Из шланга вытекает вода с постоянной неизвестной скоростью $v$. Ребенок играет со шлангом, случайно вращая его в плоскости $xy$. Конец шланга всегда расположен в начале координат $(x=y=0~\text{м})$. Угол между осью шланга и горизонтом никогда не становится меньше $45^\circ$. В каждый момент времени струя уже вытекшей воды имеет некоторую неправильную форму. В некоторый момент струя приняла форму, которая показана на рисунке.
По данным рисунка определите скорость $v$, с которой вода вытекает из шланга. Ускорение свободного падения $g=9.8~\text{м/с}^2$.
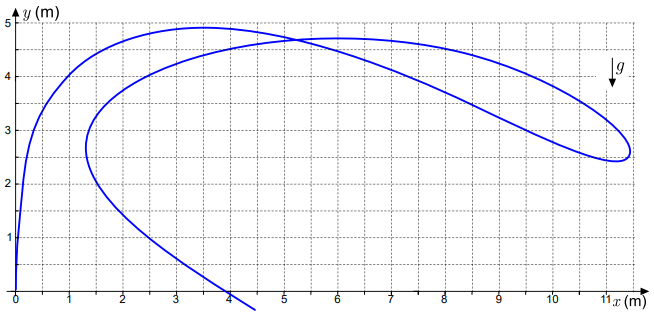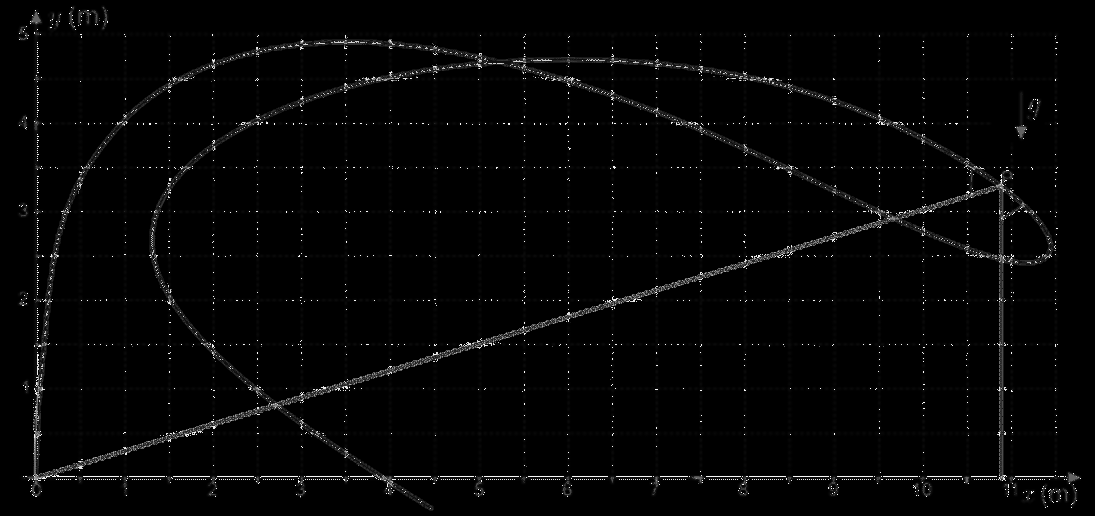
Решение: Вначале отметим, что огибающая траекторий шариков, брошенных из начала координат с одинаковой скоростью $v$ под разными углами является параболой. Фокусом параболы является точка бросания. Это можно показать следующим образом. Траектория шарика выражается параметрически как $x=vt\cos\alpha,y=vt\sin\alpha -\cfrac{1}{2}gt^2$. Исключая $t$, получаем $$y=x\operatorname{tg}\alpha -\cfrac{g}{2v^2}x^2(1+\operatorname{tg}^2\alpha).$$ Мы можем считать это уравнение уравнением для нахождения угла $\alpha$, чтобы была достигнута точка $(x,y)$: $$gx^2\operatorname{tg}^2\alpha -2v^2x\operatorname{tg}\alpha +2v^2y+gx^2=0.$$ Точки на огибающей разделяют точки, для которых решение данного уравнения существует и точки, для которых решение не существует. Поэтому для точек на огибающей дискриминант уравнения равен нулю: $$v^4x^2=gx^2\left(2v^2y+gx^2\right)\implies y=\cfrac{v^2}{2g}-\cfrac{gx^2}{2v^2}.$$ Мы получили параболу. Положение ее фокуса может быть получено из данной формулы. С другой стороны, положение фокуса может быть получено из того, что световые лучи, параллельные оси параболы, сходятся после отражения от параболы в ее фокусе. Разумеется, точка касания огибающей и траектории при угле вылета $\alpha=45^\circ$ должна находиться при $y=0$. При этом угле вылета достигается максимальная дальность. Следовательно, огибающая и ось x встречаются при $y=0$, так что вертикальный луч, падающий на образующую при $y=0$, отражается от образующей горизонтально. Фокус должен находиться на отраженном луче, то есть при $y=0$. Параболическая траектория каждой частицы воды должна касаться огибающей.Так как углы вылета воды из шланга не могут быть меньше $45^\circ$, точка касания должна находиться при $y\ge 0$. Это следует из того, что частица воды, выпущенная под $45^\circ$, попадет на образующую при $y=0$, а увеличение угла вылета увеличит высоту точки касания. Есть много способов доказать последнее более точно. Например, можно использовать тот факт (доказанный ниже), что скорость вылета воды из шланга и касательная к огибающей в точке $A$, где траектория и огибающая совпадают, взаимно перпендикулярны: $\alpha+\beta=90^\circ$ ($\beta$ — угол между касательной и горизонтом). Отсюда увеличение $\alpha$ ведет к уменьшению $\beta$ и, следовательно, к подъему $A$. Для доказательства того, что $\alpha+\beta= 90^\circ$ предположим, что вертикально направленный луч отражается от траектории в точке $A$. Он пройдет через фокус траектории. Если мы его продолжим дальше фокуса и отразим его второй раз от той же траектории, он будет направлен вертикально вниз. Траектория и образующая являются касательными друг к другу в точке $A$. Поэтому первое отражение было также отражением от образующей и поэтому отраженный луч должен пройти через фокус образующей, то есть через точку вытекания воды $O$. Точка $O$ находится на траектории, так что точка второго отражения должна быть $O$. В результате двух отражений луч повернулся на $180^\circ$. Это означает, что двойная сумма углов падения равна $180^\circ$ и поэтому $2\alpha+2\beta= 180^\circ$. Частицы воды, близкие к началу координат еще не достигли огибающей. Частицы, расположенные ниже уровня земли прошли точку касания образующей. Так как частицы образуют непрерывную кривую, на ней должны быть по крайней мере одна точка, находящаяся на образующей. Есть два способа нахождения точки $P$. Первый способ состоит в следующем. В точке $P$ водяная кривая является касательной к образующей. Следовательно, вертикальная линия, проведенная через \textit{P}, отразится водяной кривой так, что отраженная прямая пройдет через точку $O$. Поэтому мы должны найти методом проб и ошибок такую точку $P$ в верхнем сегменте водяной кривой, что прямая $OP$ и вертикальная прямая, проходящая через \textit{P} образуют равные углы с водяной кривой в точке $P$. В другом способе можно использовать то, что для любой точки параболы расстояние от фокуса плюс расстояние от горизонтальной линии постоянно. Поэтому для произвольной точки $Q=(x,y)$ на образующей $y+\sqrt{x^2+y^2}=2H$, где $H$ — постоянная, а для каждой точки, расположенной ниже образующей, $y+\sqrt{x^2+y^2} < 2H$. Следовательно, среди точек на водяной кривой точка $P$ имеет наибольшее значение величины $y+\sqrt{x^2+y^2}$. Можно оценить величину $y+\sqrt{x^2+y^2}$ для ряда точек на кривой и выбрать с приемлемой точностью точку с максимальной данной величиной.  Если мы нашли точку $P$, мы можем легко найти высоту верхней точки огибающей, используя уравнение $y+\sqrt{x^2+y^2}=2H_P$: для верхней точки $x=0$, так что $2y = 2H_P$, следовательно $y=H_P$. Верхняя точка огибающей достигается частицами воды, запущенными вертикально, так что $v^2=2gH_P, v=\sqrt{2gH_P}$. Из рисунка можно получить $2H_P=\left(3.3+\sqrt{{10.8}^2+\ {3.3}^2}\right)~м\approx 14,6~м$, так что $v\approx 12~м/с$.
Ответ: $v\approx 12~м/с$
Темы:
T, Механика, Баллистика, 2019, Европейские